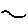
Label: bird